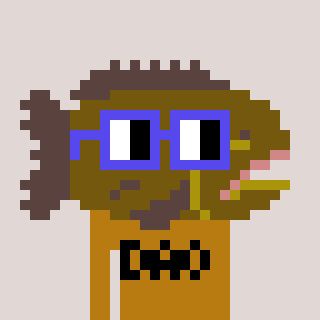
a pixel art character with square blue glasses, a grouper-shaped head and a gold-colored body on a warm background